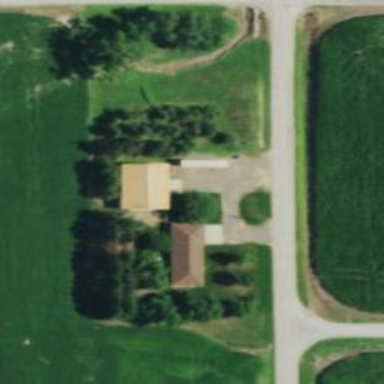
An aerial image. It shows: Driveway leading to service road.